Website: bh-photo
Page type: customer-info-address
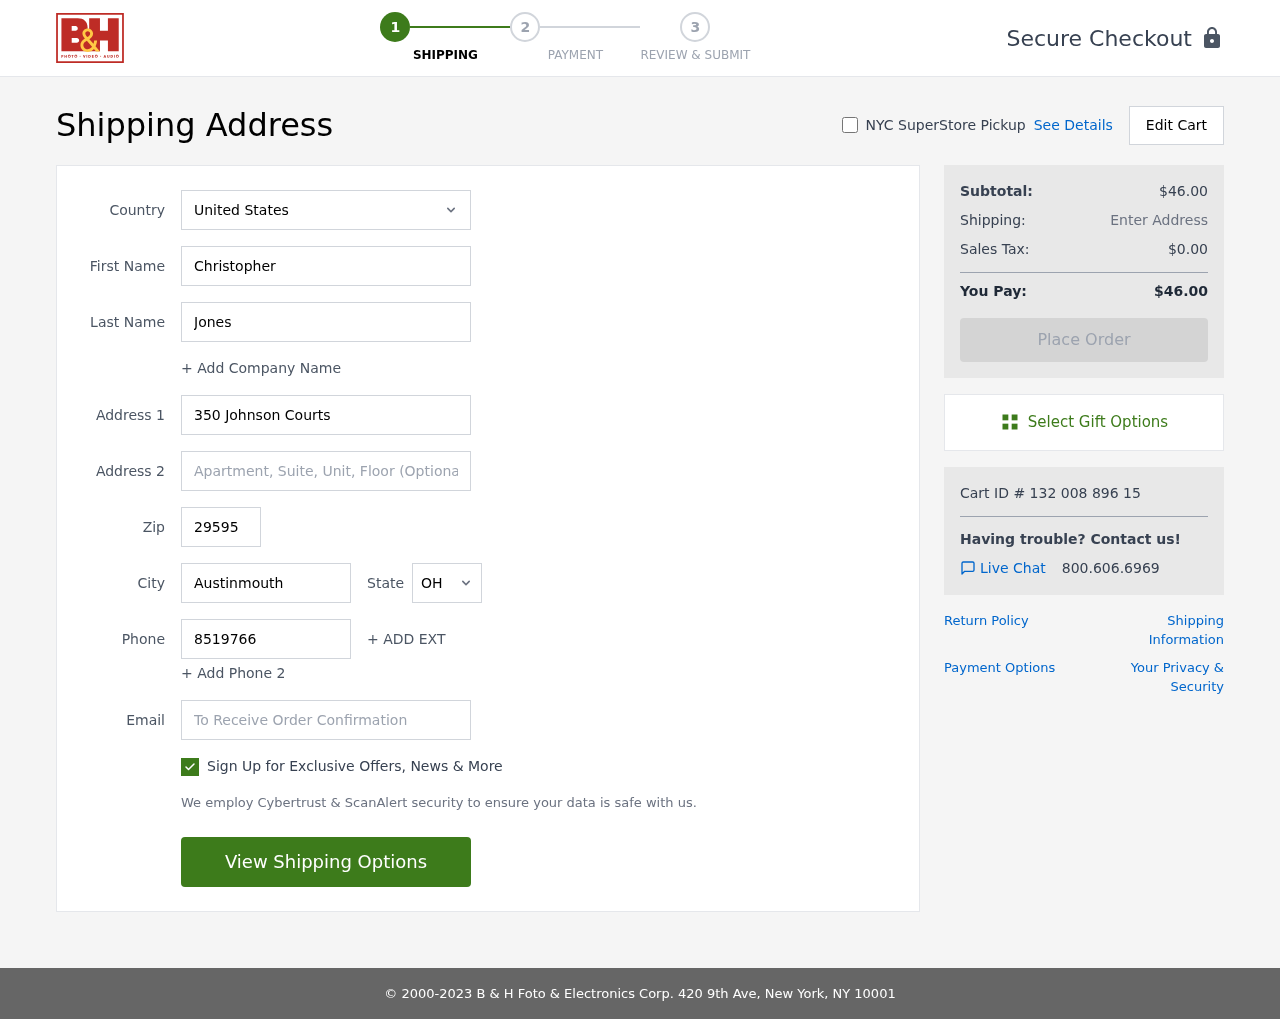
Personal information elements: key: PII_CITY
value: Austinmouth
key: PII_COUNTRY
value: United States
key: PII_EMAIL
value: christopher.jones@yahoo.com
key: PII_FIRSTNAME
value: Christopher
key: PII_LASTNAME
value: Jones
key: PII_PHONE
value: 8519766725
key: PII_POSTCODE
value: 29595
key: PII_STATE_ABBR
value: OH
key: PII_STREET
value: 350 Johnson Courts
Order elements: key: ORDER_SUBTOTAL
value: $46.00
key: ORDER_TAX
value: $0.00
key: ORDER_TOTAL
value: $46.00
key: ORDER_ID
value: Cart ID # 132 008 896 15